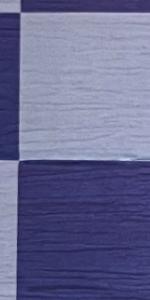
Label: Empty